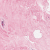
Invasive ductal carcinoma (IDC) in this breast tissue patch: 0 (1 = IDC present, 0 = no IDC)